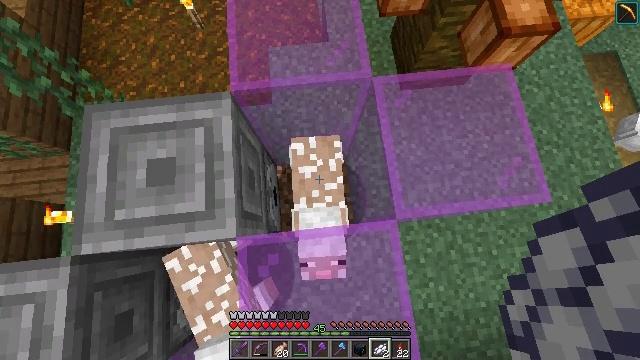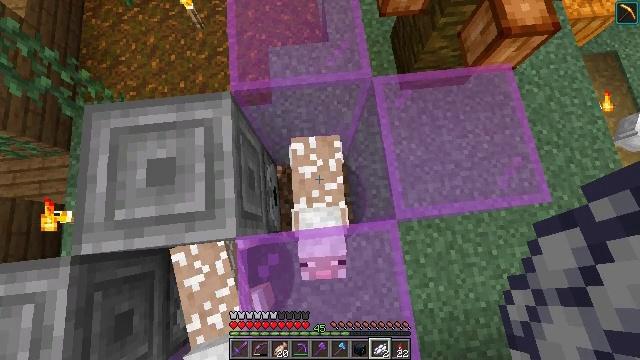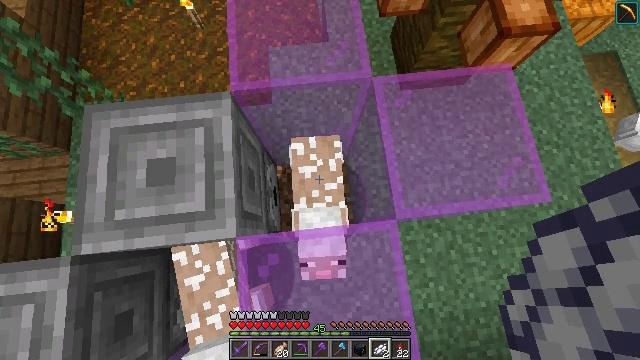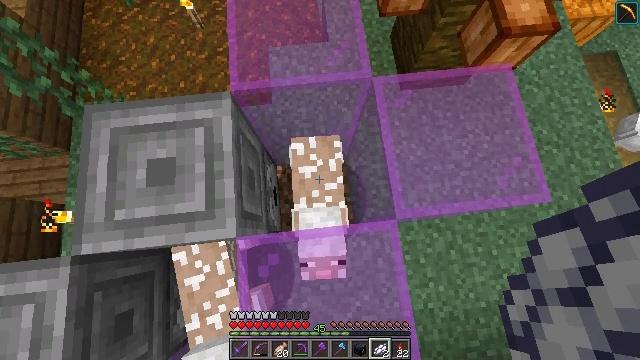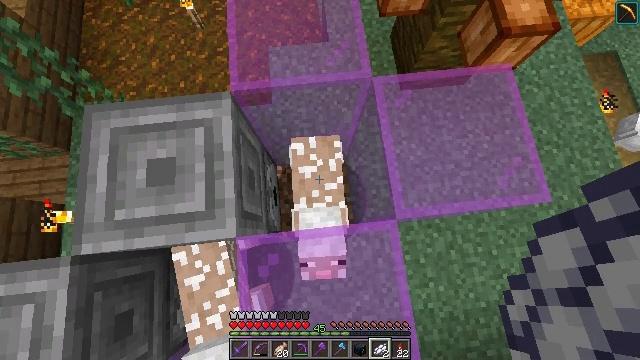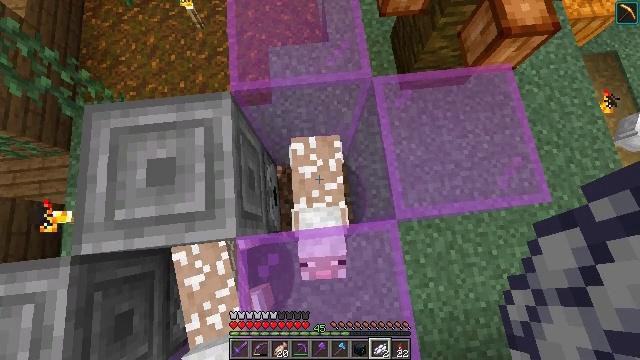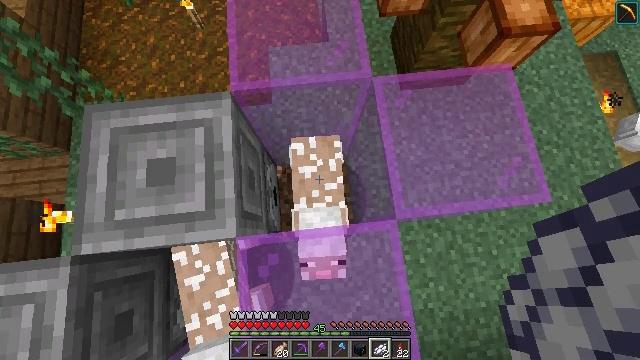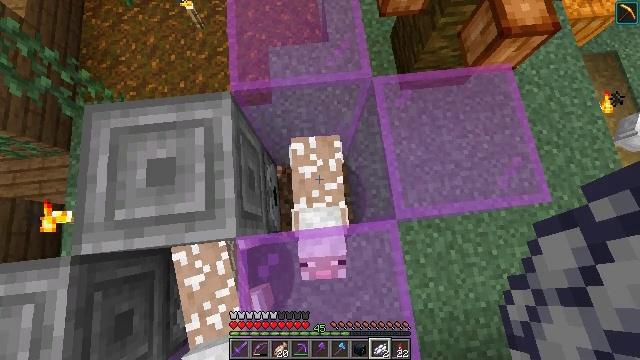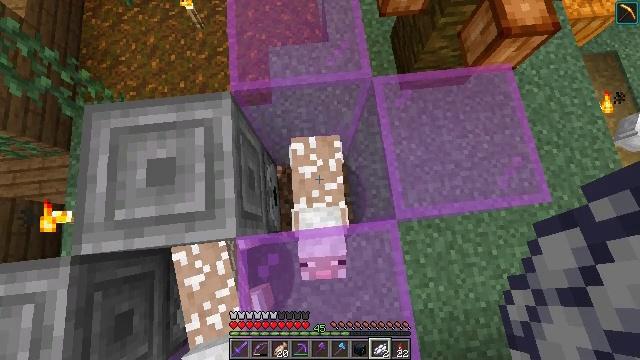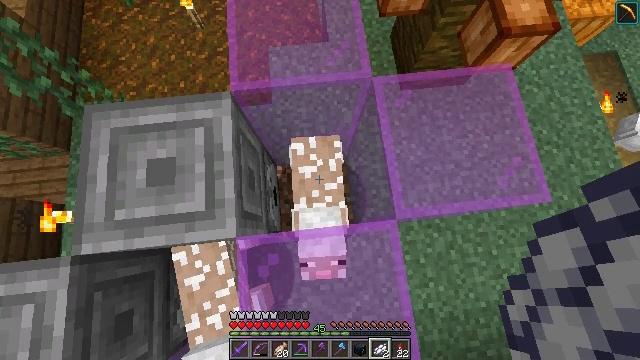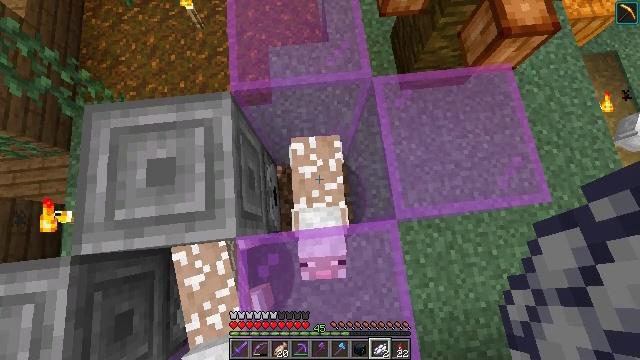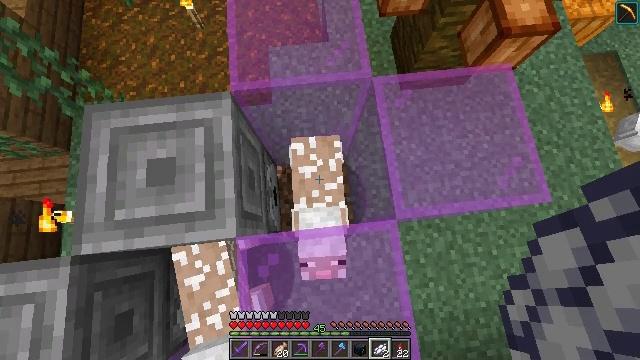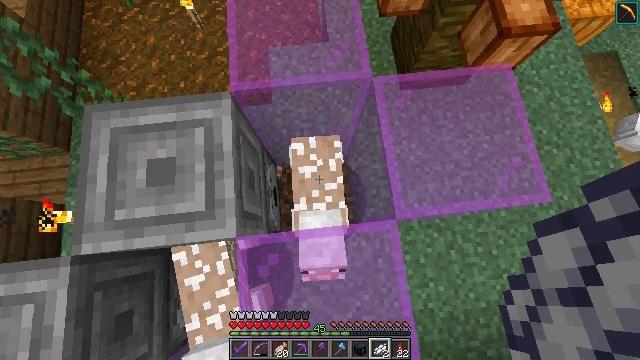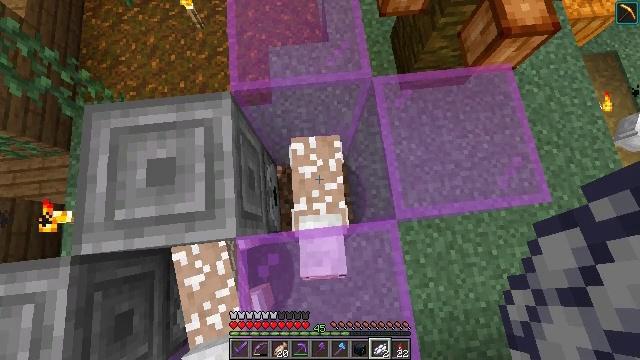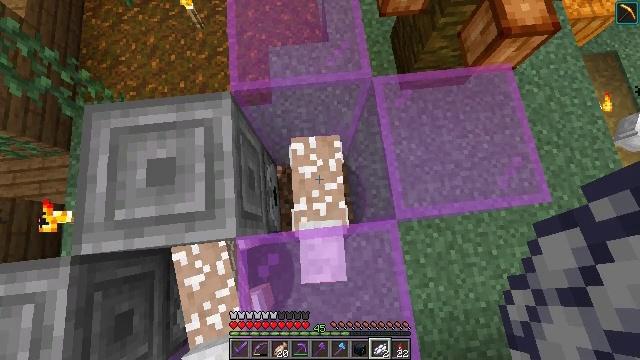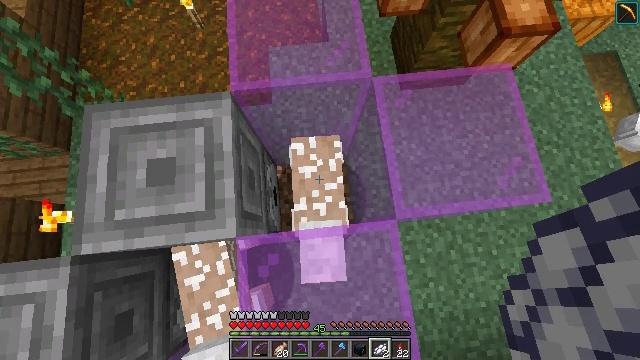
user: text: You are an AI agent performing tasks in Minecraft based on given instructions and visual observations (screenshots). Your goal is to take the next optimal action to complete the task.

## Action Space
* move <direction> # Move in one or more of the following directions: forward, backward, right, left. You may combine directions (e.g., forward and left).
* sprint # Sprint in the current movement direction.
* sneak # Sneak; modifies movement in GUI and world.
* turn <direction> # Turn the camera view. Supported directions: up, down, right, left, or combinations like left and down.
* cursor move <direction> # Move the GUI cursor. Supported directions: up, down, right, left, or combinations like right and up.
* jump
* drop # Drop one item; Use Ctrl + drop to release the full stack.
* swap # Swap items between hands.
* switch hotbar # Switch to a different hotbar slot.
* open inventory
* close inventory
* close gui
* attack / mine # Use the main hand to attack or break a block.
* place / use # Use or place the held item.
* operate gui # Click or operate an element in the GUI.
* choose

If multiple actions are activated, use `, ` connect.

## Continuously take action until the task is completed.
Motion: motion action
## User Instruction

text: drop white dye
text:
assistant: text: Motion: no_op
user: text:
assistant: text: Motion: no_op
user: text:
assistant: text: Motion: no_op
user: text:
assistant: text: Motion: no_op
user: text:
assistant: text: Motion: no_op
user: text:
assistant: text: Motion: no_op
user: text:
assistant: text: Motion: no_op
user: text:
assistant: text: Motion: no_op
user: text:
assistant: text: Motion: no_op
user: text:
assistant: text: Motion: no_op
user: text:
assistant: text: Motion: no_op
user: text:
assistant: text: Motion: no_op
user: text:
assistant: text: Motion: no_op
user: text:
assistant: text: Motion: no_op
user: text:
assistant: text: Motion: no_op
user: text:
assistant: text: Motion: no_op
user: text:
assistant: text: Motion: no_op
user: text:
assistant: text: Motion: no_op
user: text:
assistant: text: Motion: no_op
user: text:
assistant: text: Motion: no_op
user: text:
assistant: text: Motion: no_op
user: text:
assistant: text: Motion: no_op
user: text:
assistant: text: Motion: no_op
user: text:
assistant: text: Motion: no_op
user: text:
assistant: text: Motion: no_op
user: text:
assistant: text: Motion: no_op
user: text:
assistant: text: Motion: no_op
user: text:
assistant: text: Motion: no_op
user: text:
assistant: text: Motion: no_op
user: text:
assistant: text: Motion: no_op